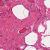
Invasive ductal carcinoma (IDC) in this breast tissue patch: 0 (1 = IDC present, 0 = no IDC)